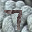
Label: 7